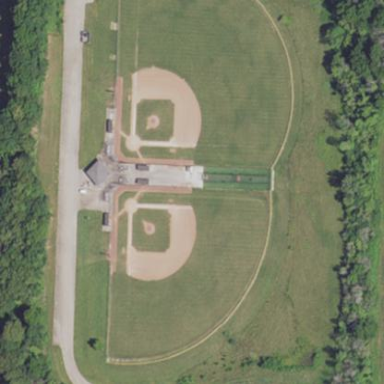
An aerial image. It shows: Baseball pitch for leisure land.